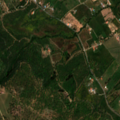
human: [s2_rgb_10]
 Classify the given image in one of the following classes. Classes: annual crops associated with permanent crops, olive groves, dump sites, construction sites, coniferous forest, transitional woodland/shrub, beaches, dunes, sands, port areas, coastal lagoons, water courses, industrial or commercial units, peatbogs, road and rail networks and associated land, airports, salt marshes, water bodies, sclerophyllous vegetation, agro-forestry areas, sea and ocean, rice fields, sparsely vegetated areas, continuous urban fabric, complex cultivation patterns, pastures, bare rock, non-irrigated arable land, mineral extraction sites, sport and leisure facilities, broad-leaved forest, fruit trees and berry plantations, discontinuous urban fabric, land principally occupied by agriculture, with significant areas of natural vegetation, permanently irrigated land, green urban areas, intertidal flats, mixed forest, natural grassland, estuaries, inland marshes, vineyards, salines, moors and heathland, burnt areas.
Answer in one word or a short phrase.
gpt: continuous urban fabric